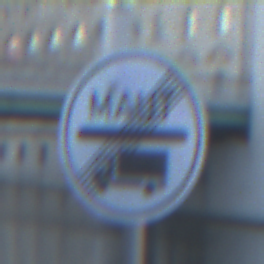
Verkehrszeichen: EndeMautpflicht
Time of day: SunriseSunset
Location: Outdoor (Urban)
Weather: Clear
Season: NotSpecified
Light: Natural